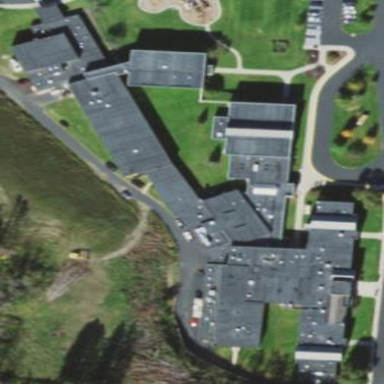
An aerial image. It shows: School building.